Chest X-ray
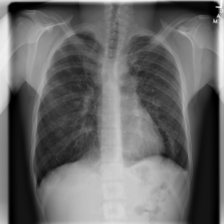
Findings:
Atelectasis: negative
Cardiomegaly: negative
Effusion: negative
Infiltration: negative
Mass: negative
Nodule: negative
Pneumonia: negative
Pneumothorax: negative
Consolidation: negative
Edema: negative
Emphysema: negative
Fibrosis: negative
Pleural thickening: negative
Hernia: negative